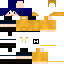
A female human skin with medium skin, wearing blue long hair dressed in a yellow tshirt and black shorts, featuring a closed mouth.